Interaction volume radius: 5 \u00c5
Interaction volume height: 10 \u00c5
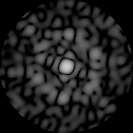
Disorder parameter: 0.7974